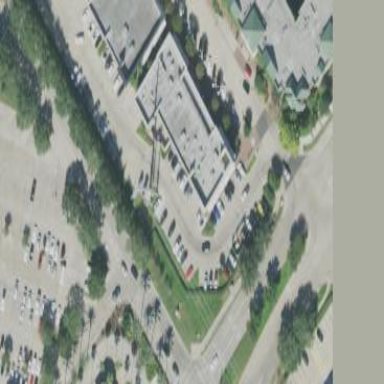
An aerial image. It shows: Retail building.